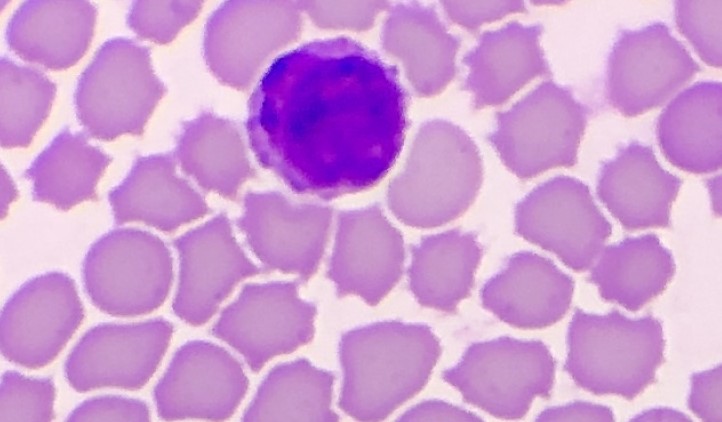
White blood cell type: Lymphocyte